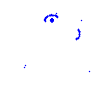
Particle: proton